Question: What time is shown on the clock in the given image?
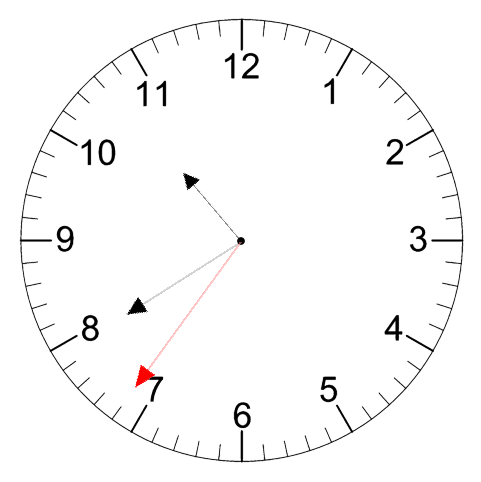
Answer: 10:39:36